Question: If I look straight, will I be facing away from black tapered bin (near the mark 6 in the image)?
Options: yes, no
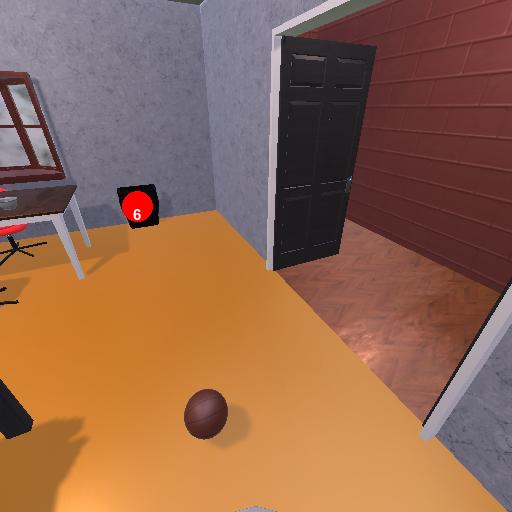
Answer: yes